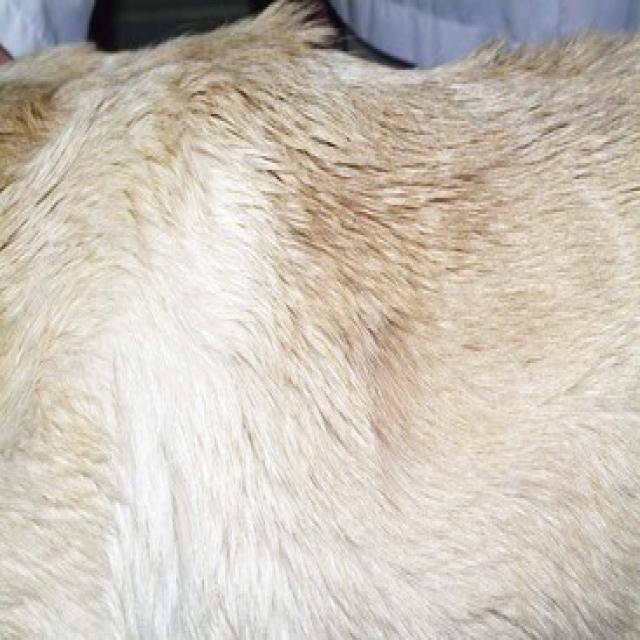
Canine fungal skin infection — characterized by alopecia, scaling, crusting, and circular lesions. Common agents include Malassezia and Candida species.